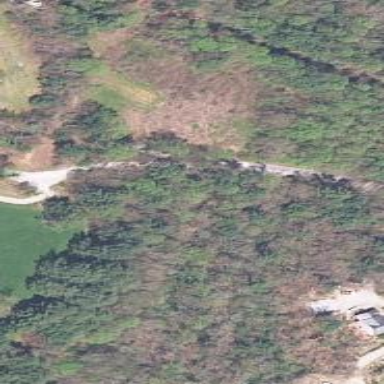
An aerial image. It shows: Semi-evergreen mixed woodland with diverse foliage.